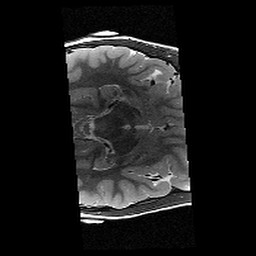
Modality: T2w
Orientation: axial
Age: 9
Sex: female
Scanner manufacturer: siemens
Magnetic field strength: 3 T
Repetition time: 9.23 s
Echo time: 0.067 s